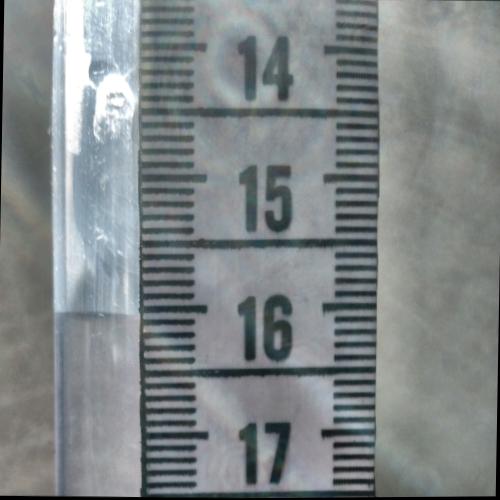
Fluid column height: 16.0 cm